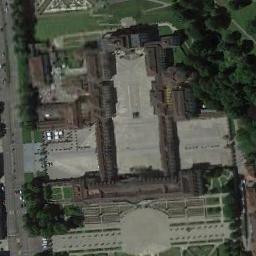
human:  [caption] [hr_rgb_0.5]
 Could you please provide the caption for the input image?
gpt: The brown palace has some open areas and a grove of trees and a square is in front of the palace .

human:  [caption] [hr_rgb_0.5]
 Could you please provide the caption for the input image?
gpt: Many trees of different sizes are beside the palace .

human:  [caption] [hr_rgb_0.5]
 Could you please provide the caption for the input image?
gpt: The palace is on the grass next to some trees .

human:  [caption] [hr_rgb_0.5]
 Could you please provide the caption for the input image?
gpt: The palace is generally reddish-brown and has a strange shape .

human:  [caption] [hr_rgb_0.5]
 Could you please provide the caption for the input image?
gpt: There are some green trees beside the brown palace .